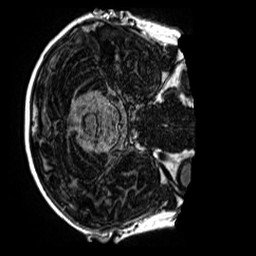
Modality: MP2RAGE
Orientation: axial
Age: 11
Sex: male
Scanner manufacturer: siemens
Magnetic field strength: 3 T
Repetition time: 4 s
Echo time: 0.00299 s